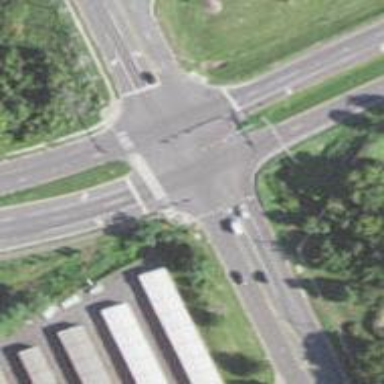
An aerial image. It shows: Zebra crossing on the road.